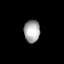
Tissue: skin
Cell type: Epithelial cells
Senescence score: 0.2134
Nuclear area (px): 347
Mean DAPI intensity: 169.294